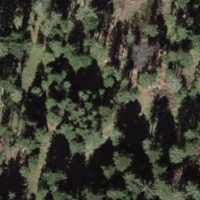
EUNIS habitat code: 43
Species observed at this site:
Sorbus aucuparia